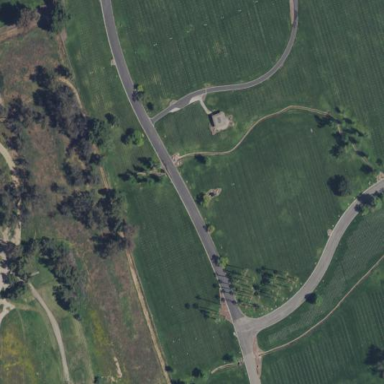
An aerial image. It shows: Grave yard.